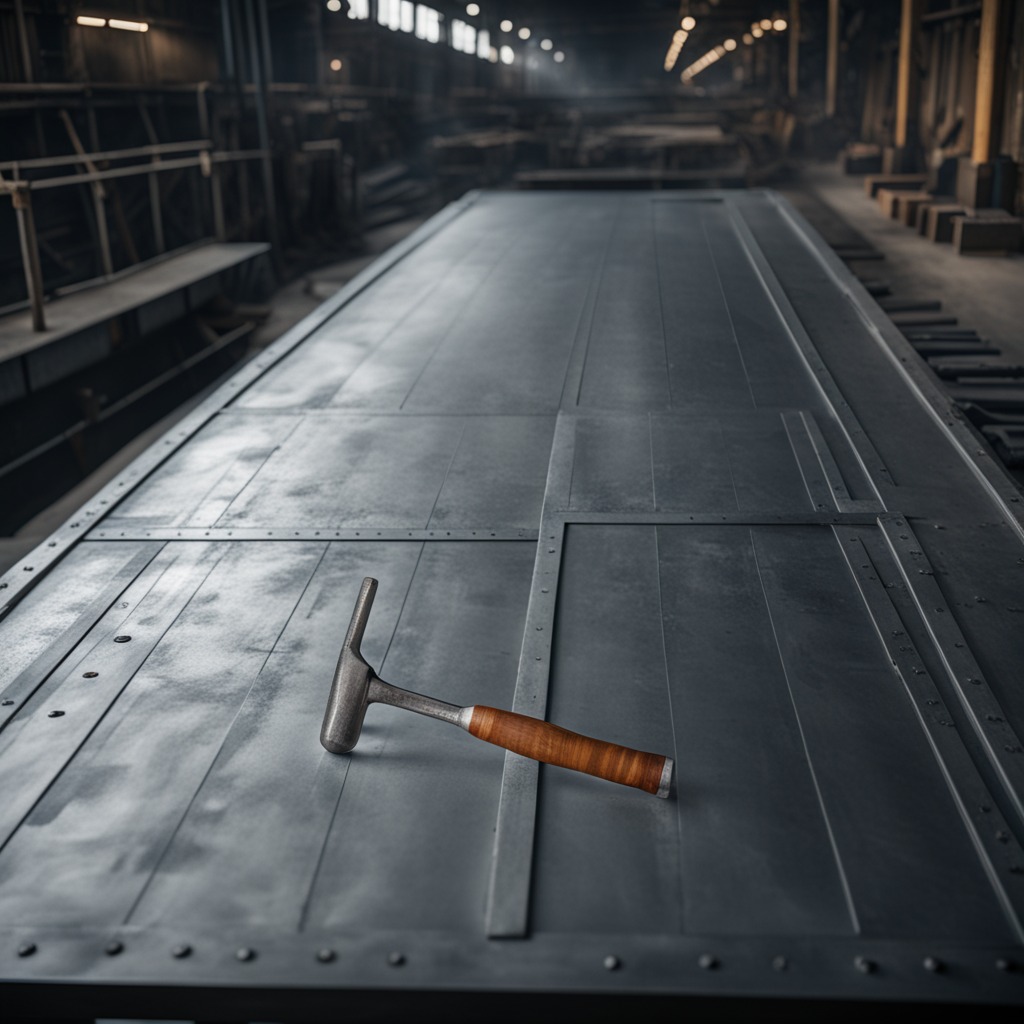
A hammer is lying on a cold steel table in a mining workshop.